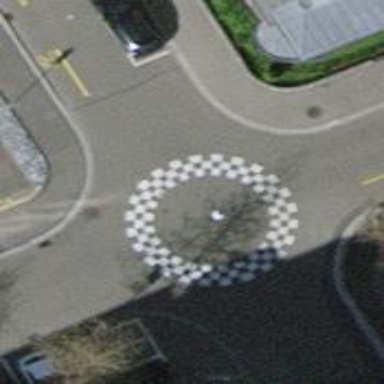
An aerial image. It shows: Rosette traffic calming feature.